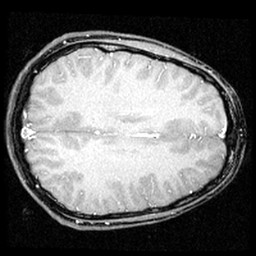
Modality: inplaneT1
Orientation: axial
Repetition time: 0.2 s
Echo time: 0.0036 s